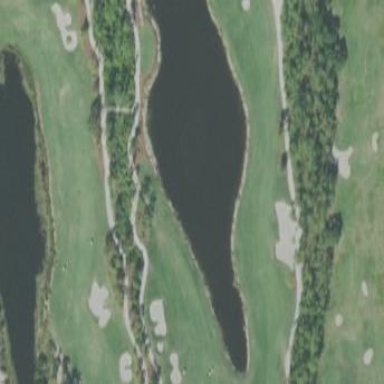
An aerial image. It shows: Water hazard on golf course.